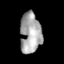
Tissue: skin
Cell type: Epithelial cells
Senescence score: 0.2424
Nuclear area (px): 828
Mean DAPI intensity: 167.593